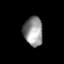
Tissue: skin
Cell type: Epithelial cells
Senescence score: 0.234
Nuclear area (px): 554
Mean DAPI intensity: 144.247